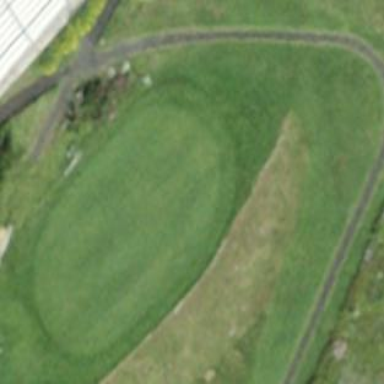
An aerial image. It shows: Picturesque green golfing area with grass land use.